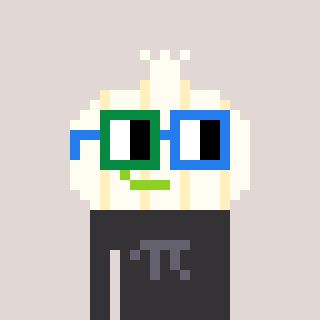
a pixel art character with square green and blue glasses, a garlic-shaped head and a grayscale-colored body on a warm background